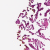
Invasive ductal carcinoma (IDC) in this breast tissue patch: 0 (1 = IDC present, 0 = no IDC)